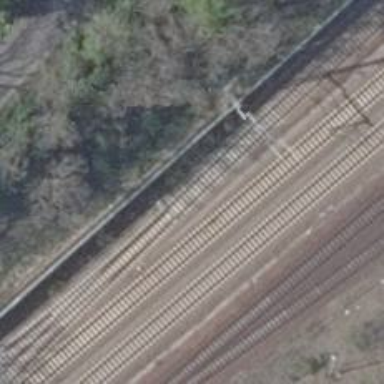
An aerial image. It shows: Railway yard in service.